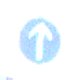
Verkehrszeichen: VorgeschriebeneFahrtrichtungGeradeaus
Umgebung: Outdoor, Urban
Tageszeit: SunriseSunset
Wetter: PartlyCloudy
Licht: Natural
Jahreszeit: NotSpecified
Kontrast: MediumContrast